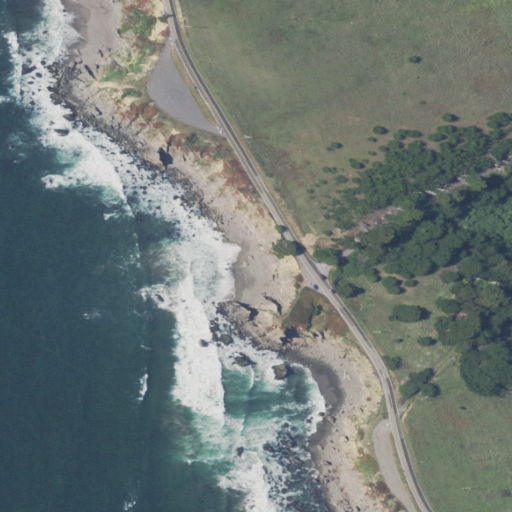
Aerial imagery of beach in California named Coleman Beach containing open water, shrub, low intensity development, grassland, open development, barren land, medium intensity development, herbaceous wetlands, and woody wetlands